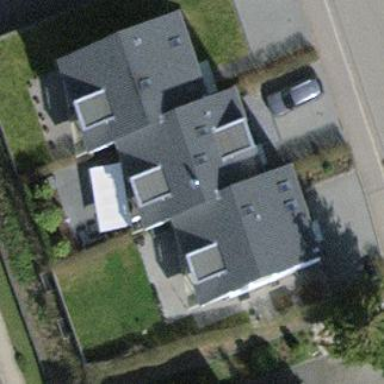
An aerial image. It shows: Simple and straightforward house.